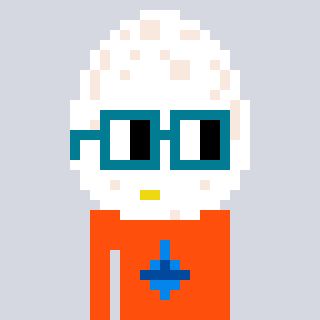
a pixel art character with square dark green glasses, a egg-shaped head and a orange-colored body on a cool background